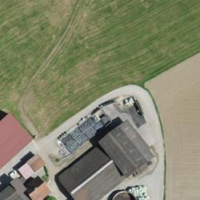
EUNIS habitat code: 52
Species observed at this site:
Falco tinnunculus